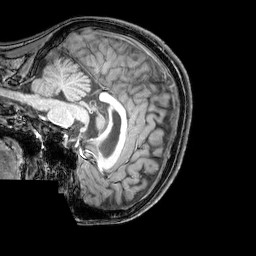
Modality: T1w
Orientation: sagittal
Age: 20
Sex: female
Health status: healthy
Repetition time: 0.081 s
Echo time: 0.037 s